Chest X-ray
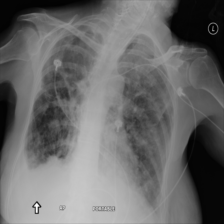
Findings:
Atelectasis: negative
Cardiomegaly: negative
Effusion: positive
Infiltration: negative
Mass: negative
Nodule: negative
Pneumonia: negative
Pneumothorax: negative
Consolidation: negative
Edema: negative
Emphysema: negative
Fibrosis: negative
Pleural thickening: positive
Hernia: negative